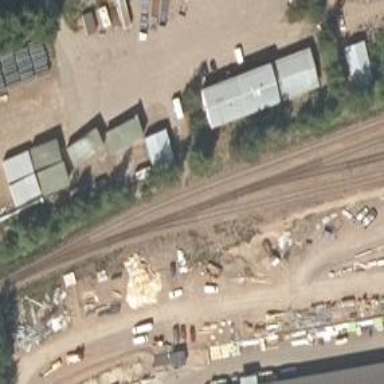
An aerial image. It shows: Rail spur service.